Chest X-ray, PA view. Patient: 59 years old, sex F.
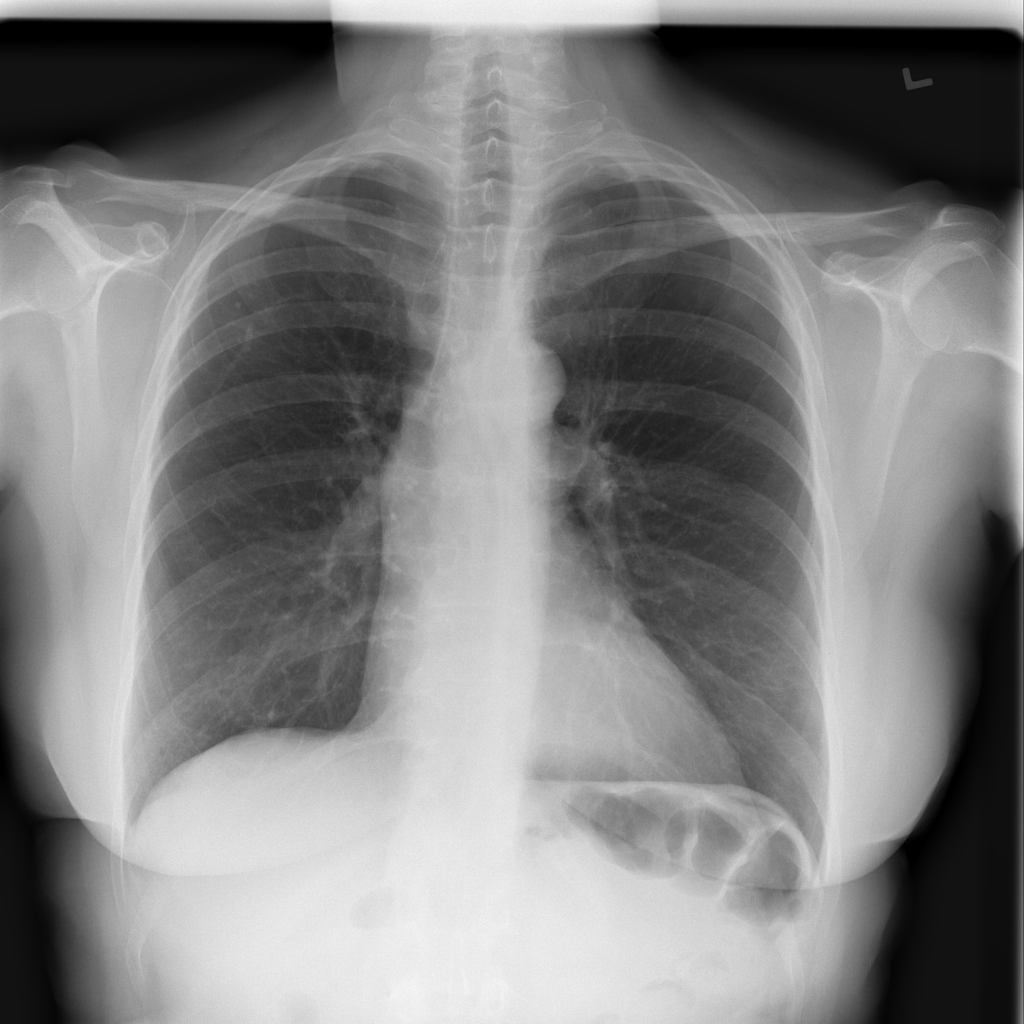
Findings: Infiltration